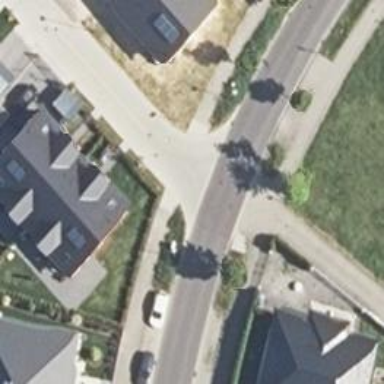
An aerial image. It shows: Residential road with asphalt surface. There are sidewalks on both sides of the road.